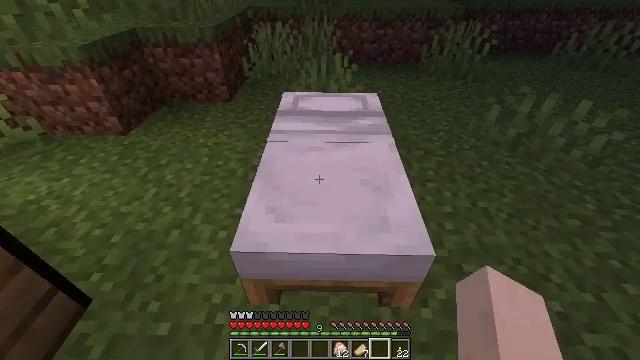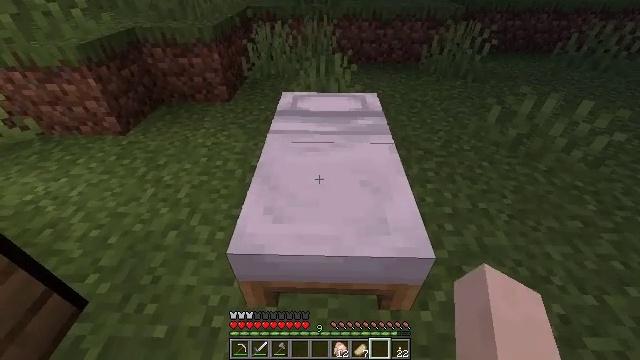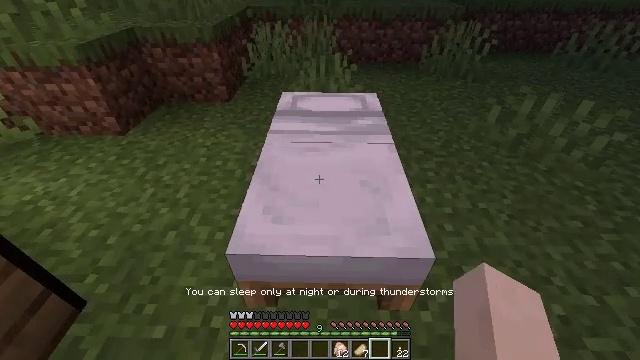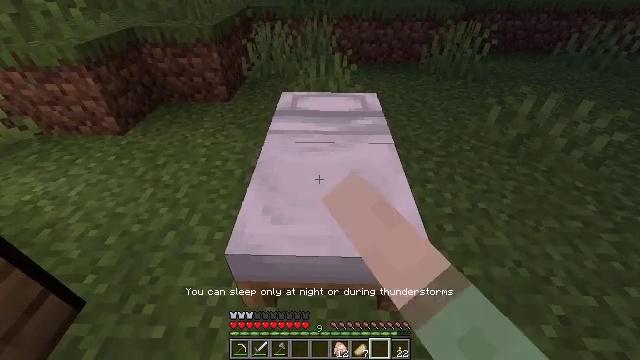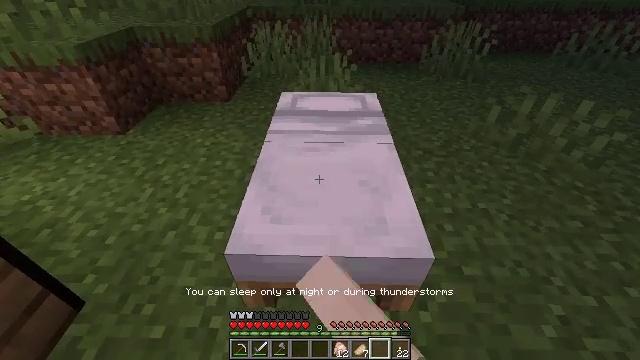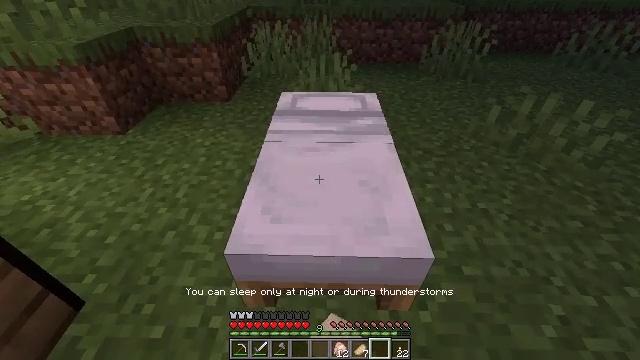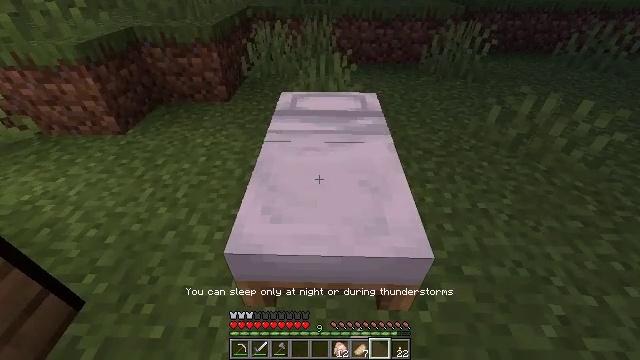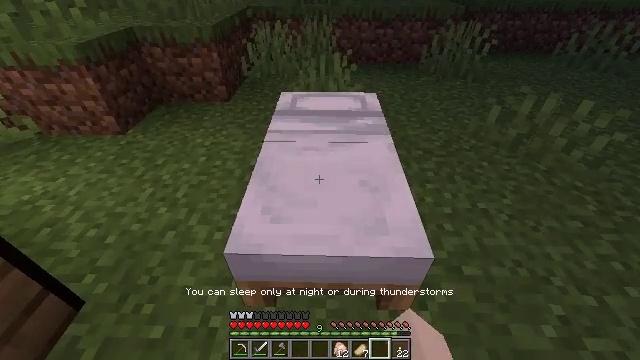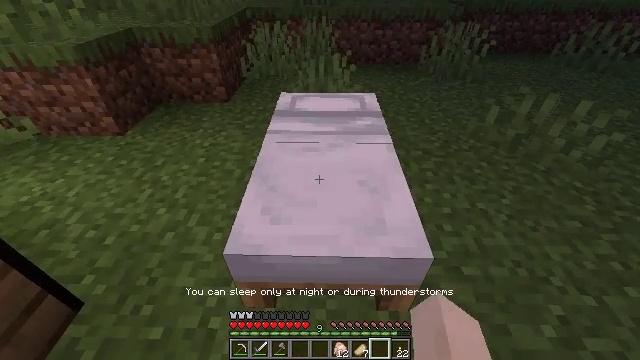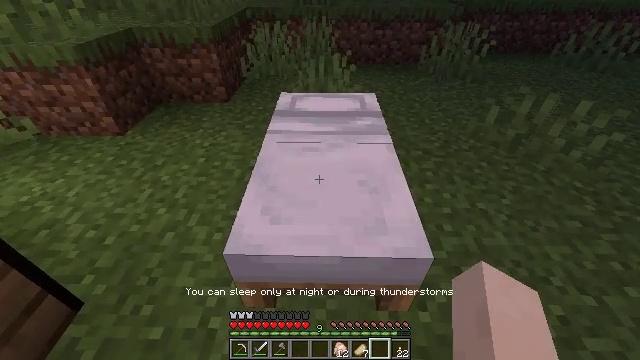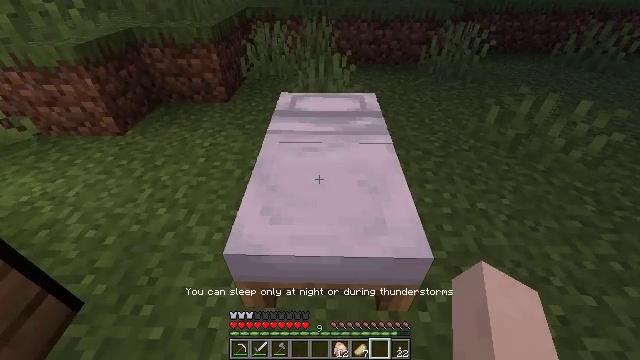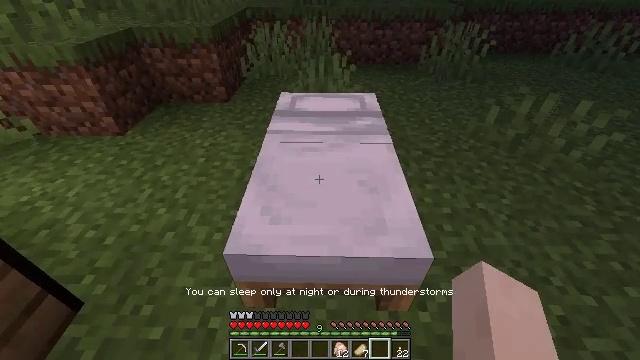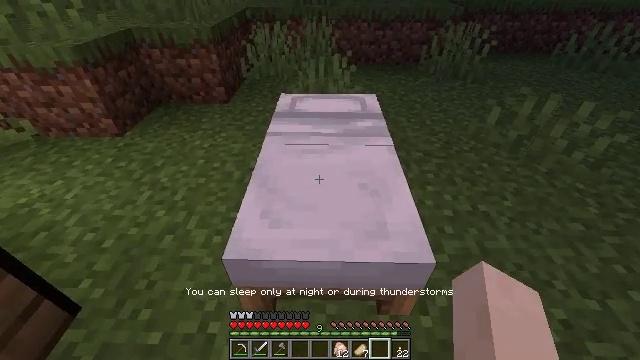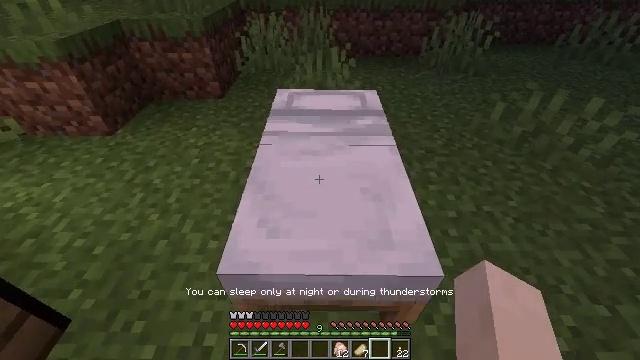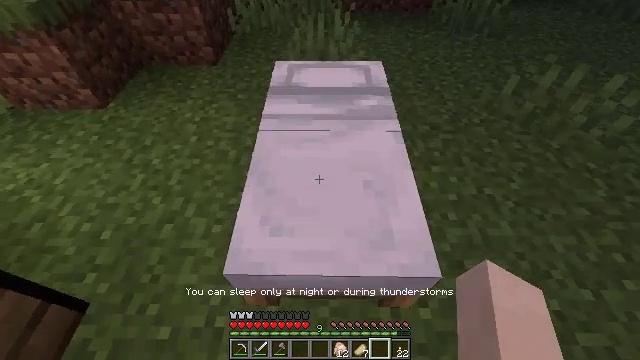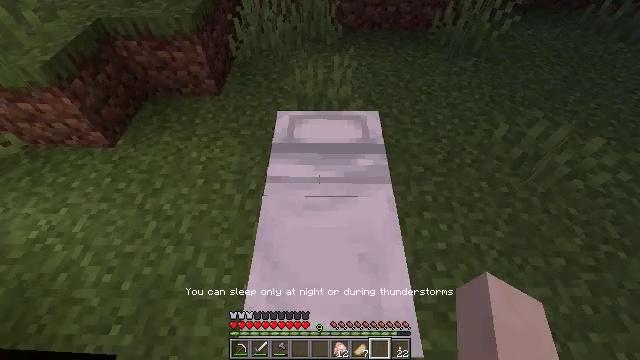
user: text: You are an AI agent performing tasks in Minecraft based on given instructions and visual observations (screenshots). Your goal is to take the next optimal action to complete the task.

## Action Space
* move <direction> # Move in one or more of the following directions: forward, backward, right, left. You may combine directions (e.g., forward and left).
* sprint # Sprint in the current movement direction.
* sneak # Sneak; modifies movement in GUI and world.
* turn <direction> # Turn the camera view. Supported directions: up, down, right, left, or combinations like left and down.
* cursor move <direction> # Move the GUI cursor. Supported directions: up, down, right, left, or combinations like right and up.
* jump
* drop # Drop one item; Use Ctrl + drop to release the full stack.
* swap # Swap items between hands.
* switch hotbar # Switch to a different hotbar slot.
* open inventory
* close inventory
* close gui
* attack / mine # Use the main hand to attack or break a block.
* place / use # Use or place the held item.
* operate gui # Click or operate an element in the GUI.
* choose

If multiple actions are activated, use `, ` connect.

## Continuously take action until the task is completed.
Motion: motion action
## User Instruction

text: Kill the chicken.
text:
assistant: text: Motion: no_op
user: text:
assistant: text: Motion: no_op
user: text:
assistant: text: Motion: no_op
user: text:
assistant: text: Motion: no_op
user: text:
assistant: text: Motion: no_op
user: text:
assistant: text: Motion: no_op
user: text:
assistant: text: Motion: no_op
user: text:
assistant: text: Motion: no_op
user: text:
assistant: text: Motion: no_op
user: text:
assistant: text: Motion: no_op
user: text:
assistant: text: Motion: no_op
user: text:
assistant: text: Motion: move forward
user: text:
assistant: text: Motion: move forward, turn down
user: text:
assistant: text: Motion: move forward, turn down
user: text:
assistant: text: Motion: move forward, turn down
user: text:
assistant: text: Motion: use / place
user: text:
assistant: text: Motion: use / place
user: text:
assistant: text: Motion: use / place
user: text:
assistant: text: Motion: turn down
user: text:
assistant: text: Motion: turn down
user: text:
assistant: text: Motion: no_op
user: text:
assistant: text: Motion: no_op
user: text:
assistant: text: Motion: open gui
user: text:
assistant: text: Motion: no_op
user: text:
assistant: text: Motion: no_op
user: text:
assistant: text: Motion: no_op
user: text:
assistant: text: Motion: no_op
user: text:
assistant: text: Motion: no_op
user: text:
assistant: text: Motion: no_op
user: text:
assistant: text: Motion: no_op